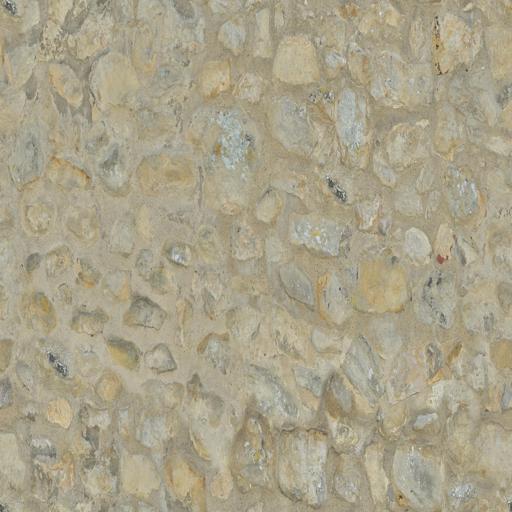
Tags: brick bricks medival old